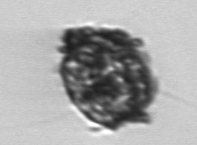
Label: Thalassiosira_TAG_external_detritus